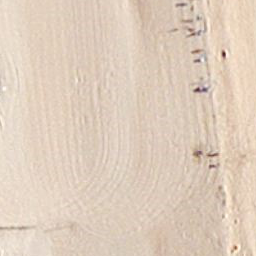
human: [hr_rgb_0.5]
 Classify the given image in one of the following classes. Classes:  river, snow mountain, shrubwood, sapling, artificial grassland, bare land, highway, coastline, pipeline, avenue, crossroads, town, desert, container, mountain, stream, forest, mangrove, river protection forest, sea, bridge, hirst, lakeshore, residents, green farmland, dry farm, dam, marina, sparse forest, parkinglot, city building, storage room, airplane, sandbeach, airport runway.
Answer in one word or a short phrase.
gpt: sandbeach